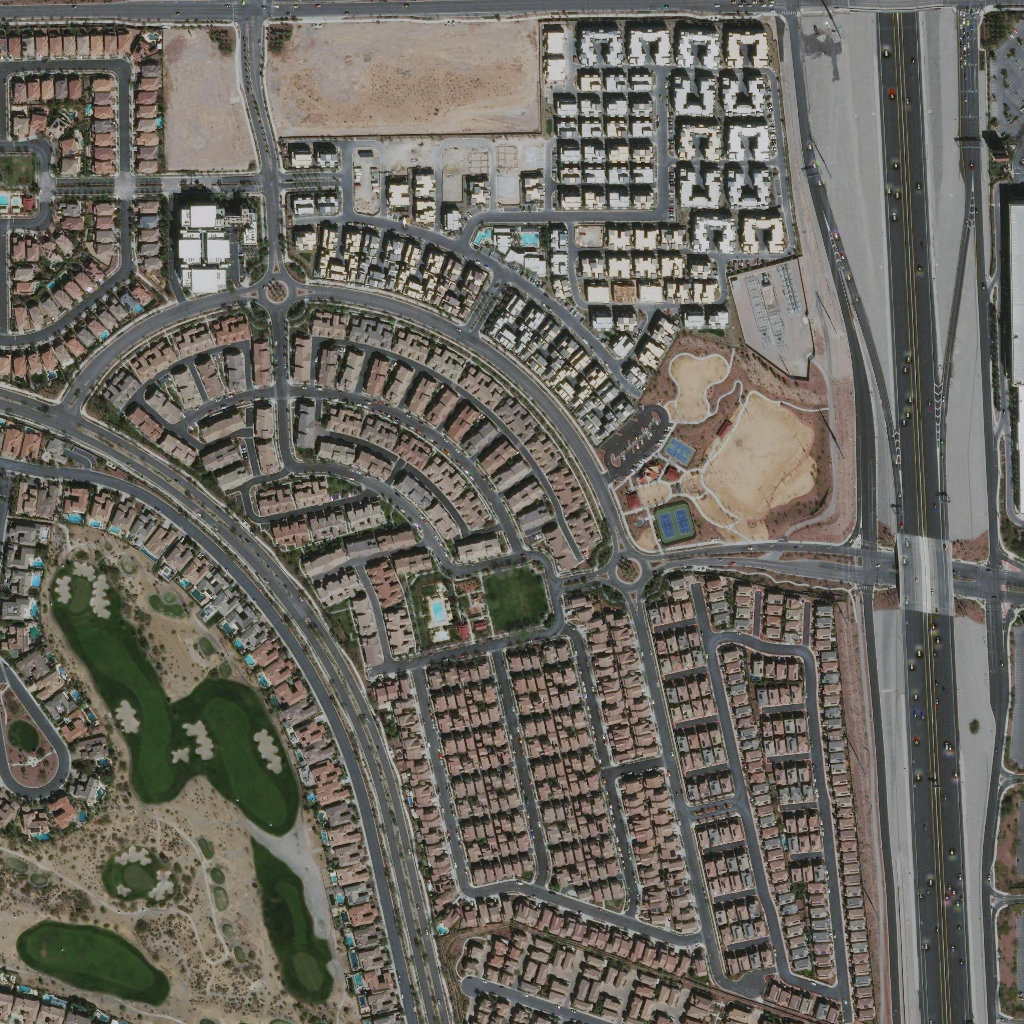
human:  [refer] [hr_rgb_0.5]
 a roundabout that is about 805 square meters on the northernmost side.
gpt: <box>[[24, 26, 29, 30, 0]]</box>